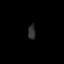
Tissue: prostate
Cell type: Myeloid cells
Senescence score: 0.1813
Nuclear area (px): 107
Mean DAPI intensity: 47.093